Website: ulta-beauty
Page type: account-selection
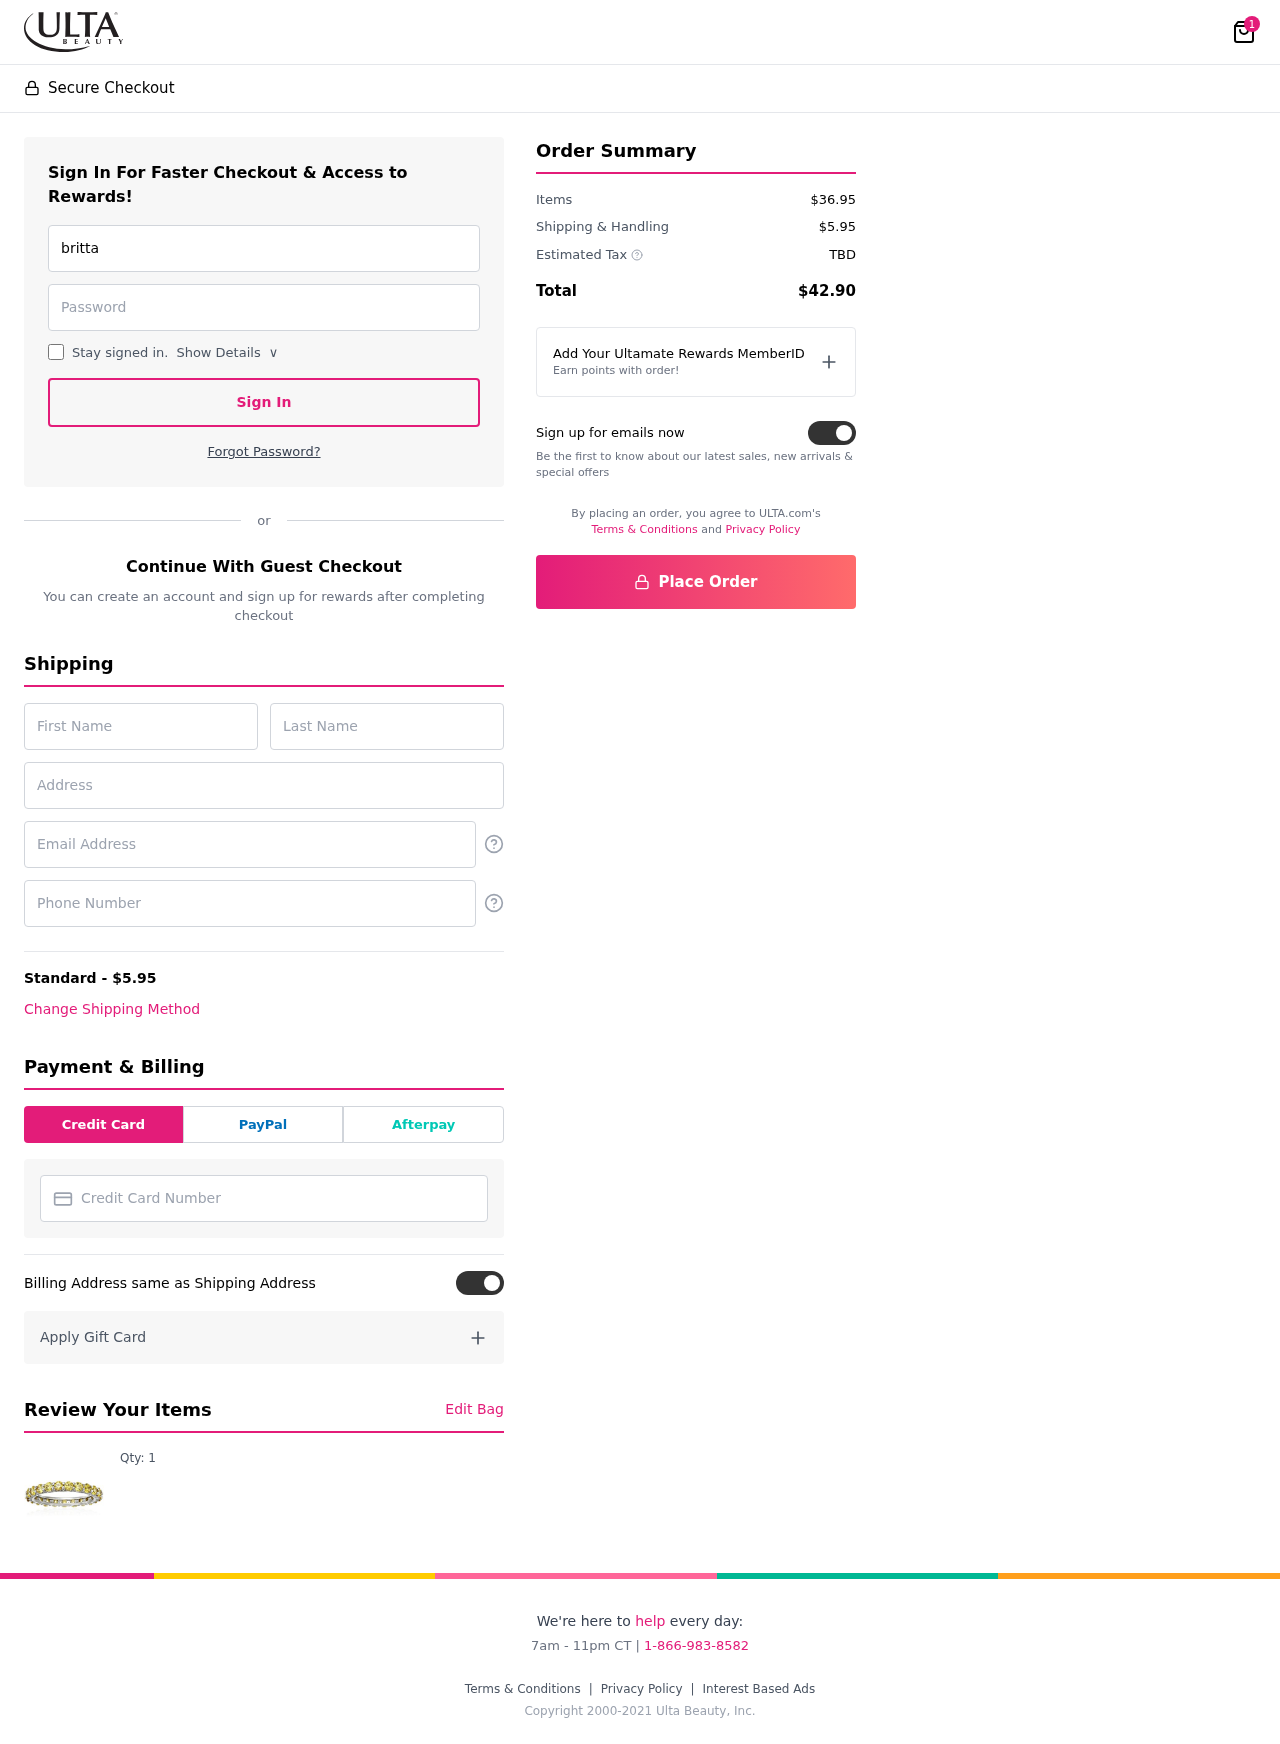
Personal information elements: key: PII_CARD_NUMBER
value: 6011 8300 3643 4177
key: PII_EMAIL
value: brittanyfranklin@gmail.com
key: PII_EMAIL2
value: brittanyfranklin@gmail.com
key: PII_FIRSTNAME
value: Brittany
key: PII_LASTNAME
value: Franklin
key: PII_PHONE
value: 2116975445
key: PII_STREET
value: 60449 Michelle Skyway
Product elements: key: PRODUCT1_QUANTITY
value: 1
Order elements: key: ORDER_NUM_ITEMS
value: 1
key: ORDER_SHIPPING_COST
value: $5.95
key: ORDER_SUBTOTAL
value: $36.95
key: ORDER_TAX
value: TBD
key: ORDER_TOTAL
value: $42.90